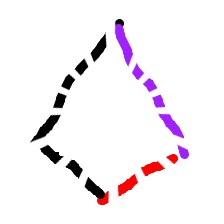
Shape: kite